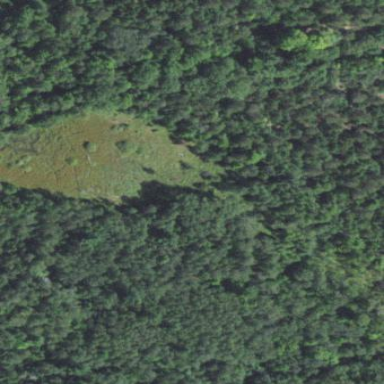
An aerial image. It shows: Swampy wetland area.